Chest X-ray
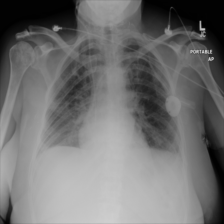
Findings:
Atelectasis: negative
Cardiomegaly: negative
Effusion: negative
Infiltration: negative
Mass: negative
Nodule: negative
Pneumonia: negative
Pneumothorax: negative
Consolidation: negative
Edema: negative
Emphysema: negative
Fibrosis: negative
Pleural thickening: negative
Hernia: negative